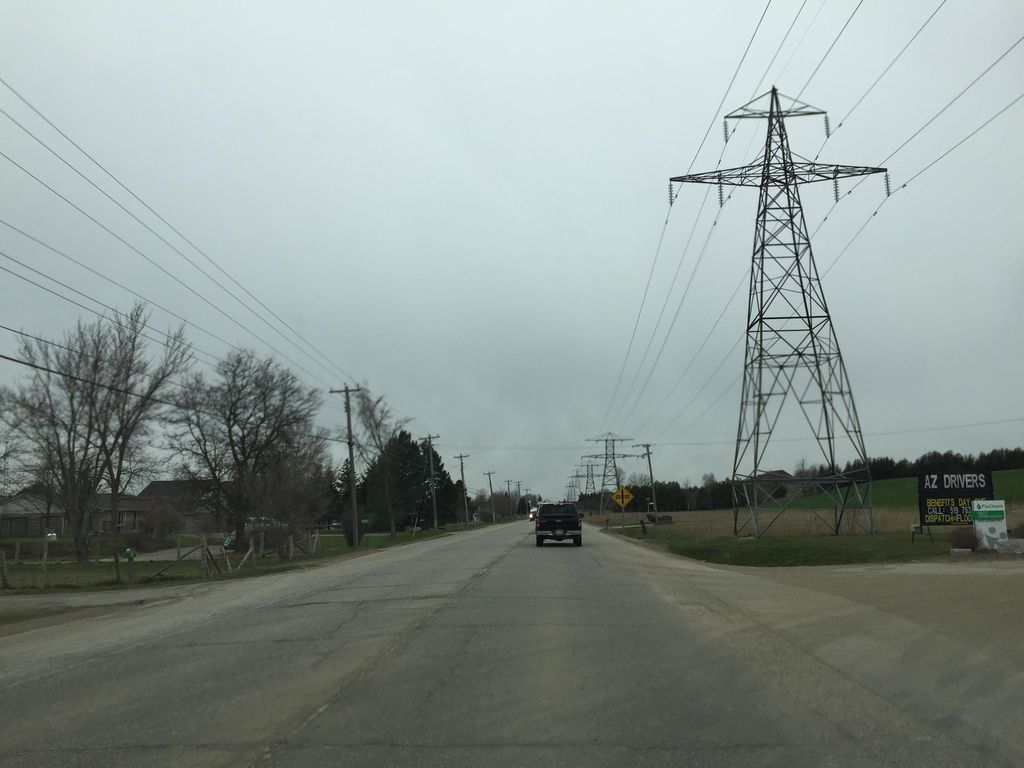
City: kitchener-waterloo